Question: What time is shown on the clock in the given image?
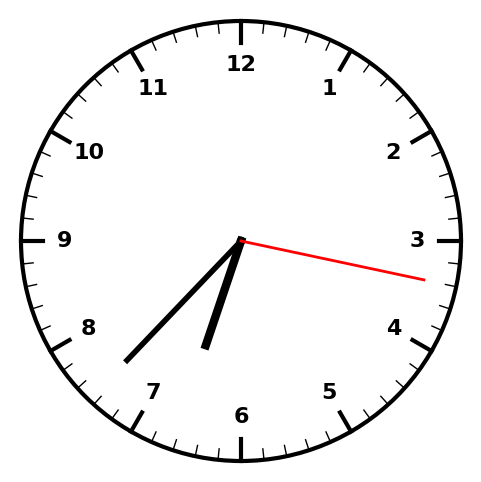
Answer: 06:37:17